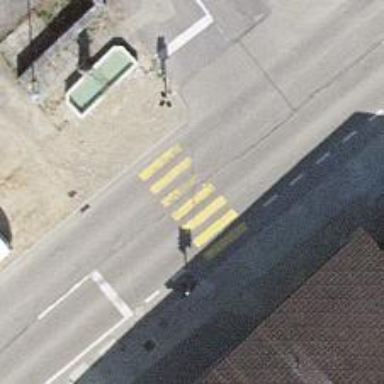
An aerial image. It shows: Zebra crossing on the road.